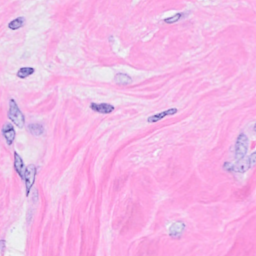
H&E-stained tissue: Breast